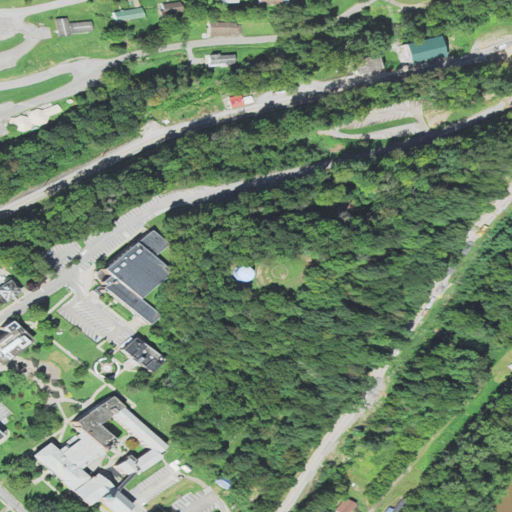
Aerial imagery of mountain in West Virginia named Tank Hill containing open development, deciduous forest, low intensity development, medium intensity development, mixed forest, and high intensity development